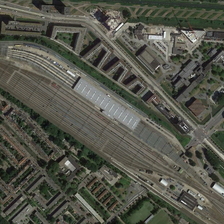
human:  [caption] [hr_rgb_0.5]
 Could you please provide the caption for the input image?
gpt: the spindle shaped rails is surrounded by buildings .

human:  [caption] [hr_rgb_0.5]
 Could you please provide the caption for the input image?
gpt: the railway station sits alongside residential houses .

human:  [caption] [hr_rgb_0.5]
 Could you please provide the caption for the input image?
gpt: the station is across the living building .

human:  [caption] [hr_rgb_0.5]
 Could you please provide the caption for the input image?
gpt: the rectangular railway station with many rails forming into a shape of spindle is next to huge u shaped buildings .

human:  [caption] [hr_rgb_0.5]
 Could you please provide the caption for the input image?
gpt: many buildings and green trees are in two sides of a railway station .